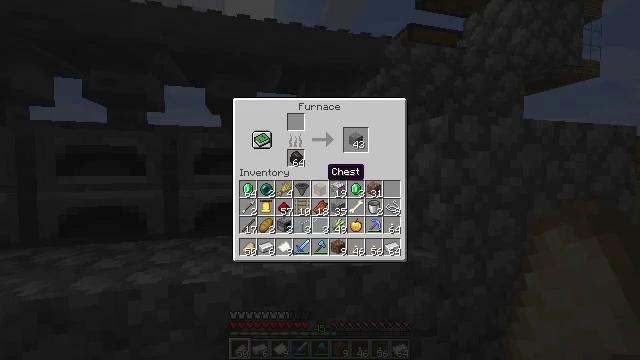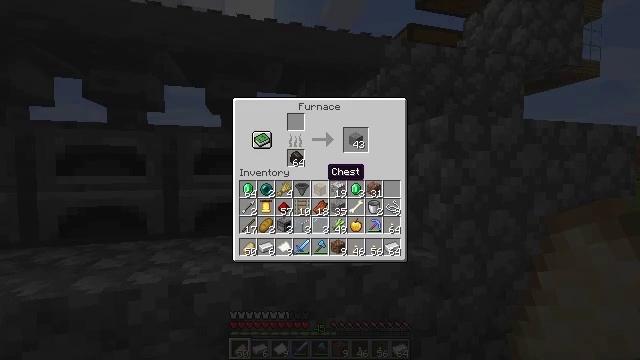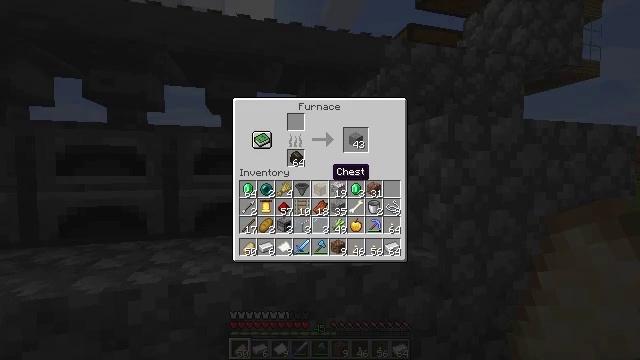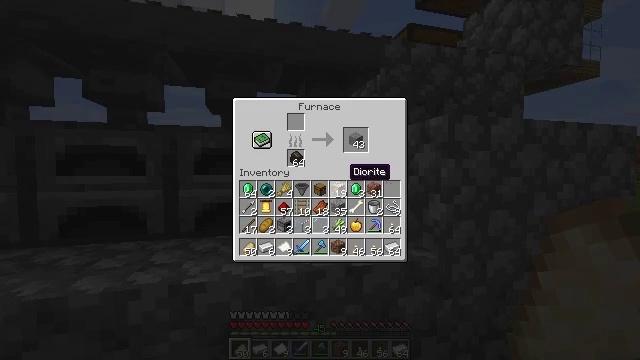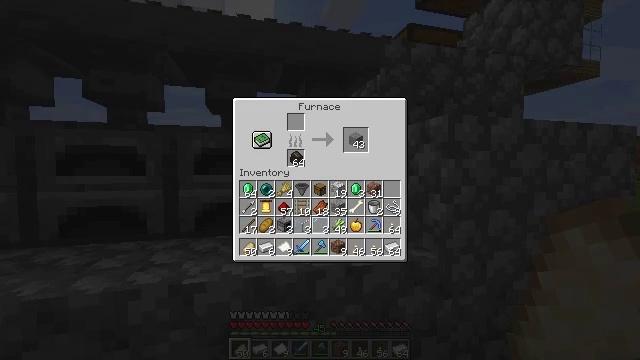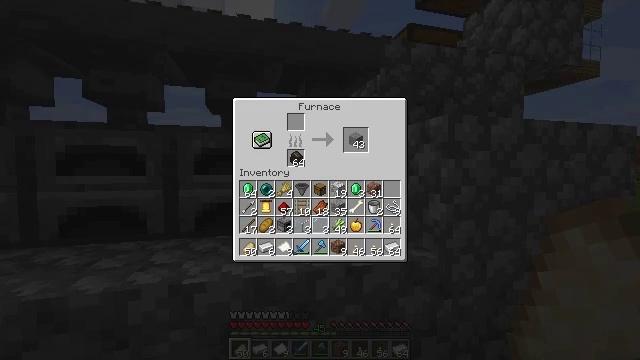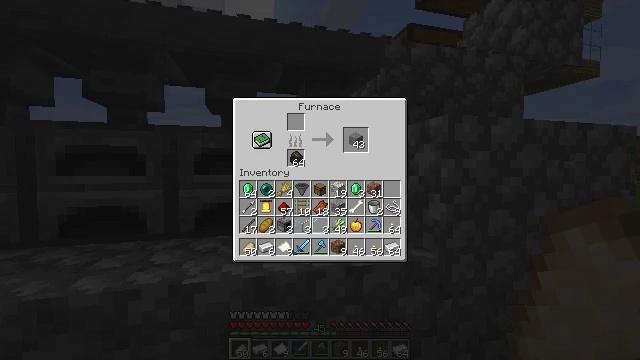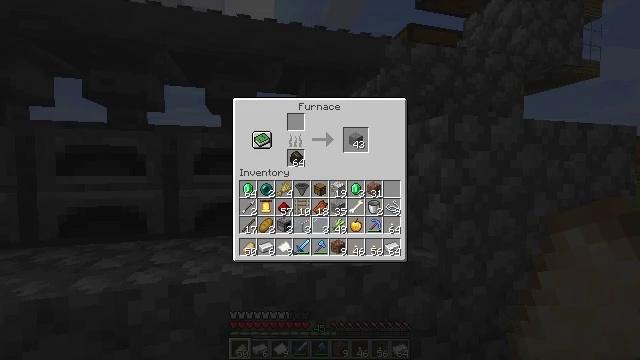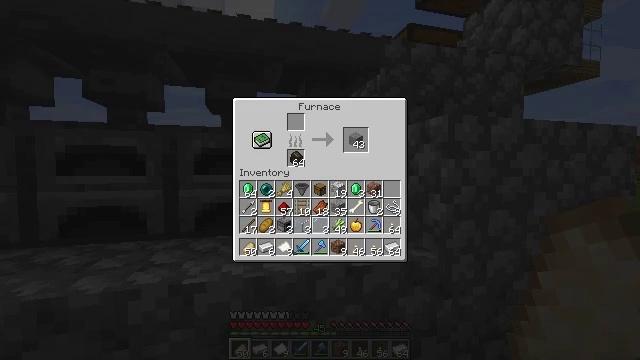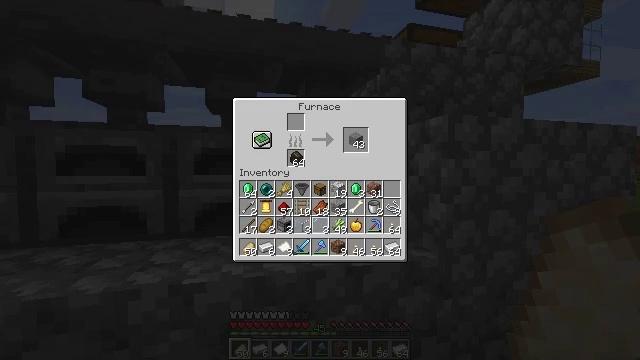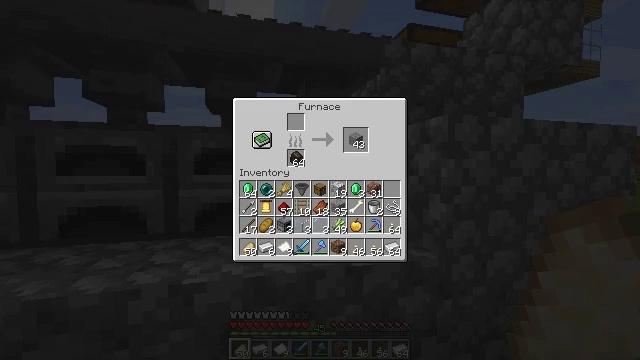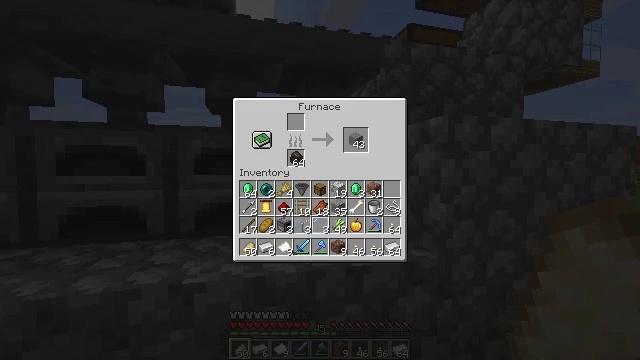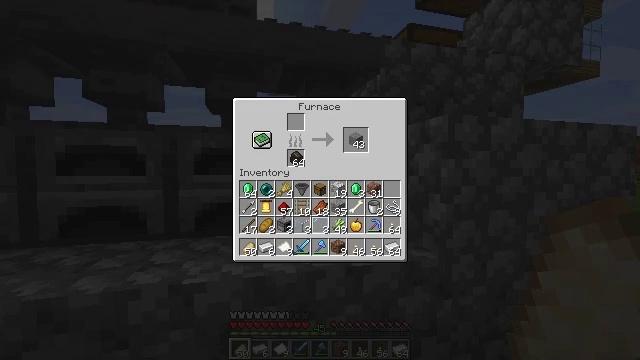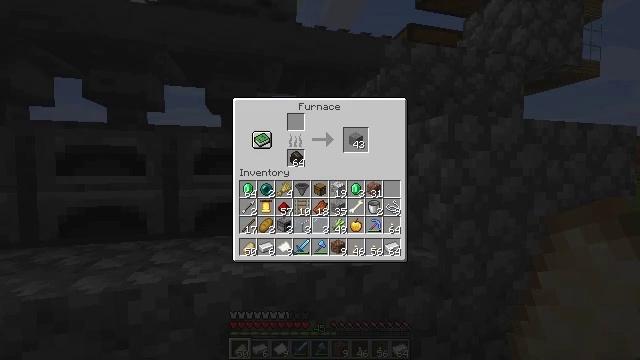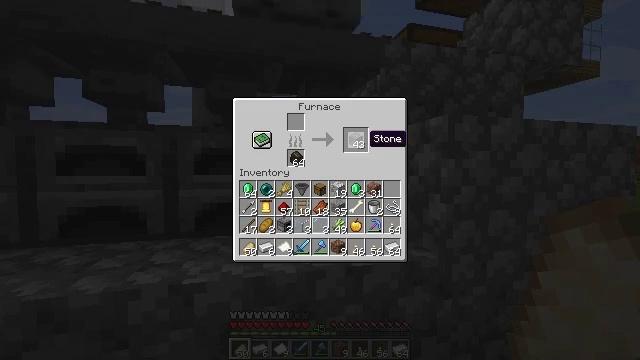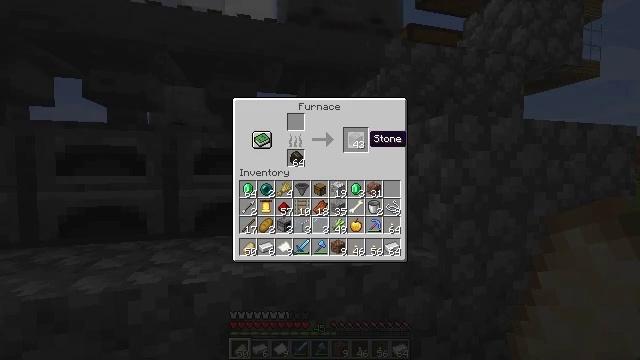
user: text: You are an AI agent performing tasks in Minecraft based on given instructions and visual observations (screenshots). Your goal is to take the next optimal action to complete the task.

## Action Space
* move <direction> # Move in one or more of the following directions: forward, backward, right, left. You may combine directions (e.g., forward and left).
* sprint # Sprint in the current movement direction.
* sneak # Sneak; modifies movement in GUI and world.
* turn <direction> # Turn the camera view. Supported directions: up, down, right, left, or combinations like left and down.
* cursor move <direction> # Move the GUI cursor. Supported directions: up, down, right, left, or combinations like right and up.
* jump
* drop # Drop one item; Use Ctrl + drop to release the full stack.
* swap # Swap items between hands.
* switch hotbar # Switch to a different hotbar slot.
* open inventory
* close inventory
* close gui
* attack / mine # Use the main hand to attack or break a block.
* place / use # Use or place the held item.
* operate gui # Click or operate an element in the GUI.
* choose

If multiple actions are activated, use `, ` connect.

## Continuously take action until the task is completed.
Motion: motion action
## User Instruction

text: craft item air
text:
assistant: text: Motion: no_op
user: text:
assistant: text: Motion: no_op
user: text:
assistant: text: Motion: cursor move right
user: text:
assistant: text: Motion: no_op
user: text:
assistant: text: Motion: no_op
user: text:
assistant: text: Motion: no_op
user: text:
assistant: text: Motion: no_op
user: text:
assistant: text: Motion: no_op
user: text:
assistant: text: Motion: no_op
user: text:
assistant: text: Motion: no_op
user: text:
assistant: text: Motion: no_op
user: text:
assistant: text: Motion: cursor move right and up
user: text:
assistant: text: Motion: cursor move up
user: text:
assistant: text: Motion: no_op
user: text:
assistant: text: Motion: sneak
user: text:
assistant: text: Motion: sneak
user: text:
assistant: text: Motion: sneak
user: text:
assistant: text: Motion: sneak
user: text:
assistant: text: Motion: sneak
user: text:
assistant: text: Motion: sneak
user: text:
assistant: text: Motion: sneak, operate gui
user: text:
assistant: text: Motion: sneak, operate gui
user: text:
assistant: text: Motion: sneak
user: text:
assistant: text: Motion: sneak
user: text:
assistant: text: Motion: sneak
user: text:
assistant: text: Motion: sneak